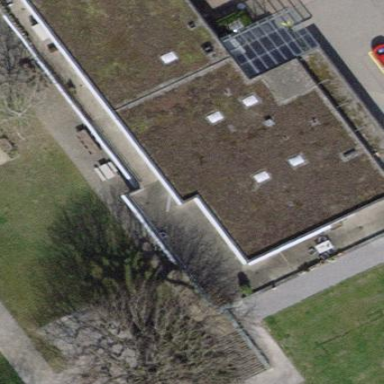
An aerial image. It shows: View of roof of building.